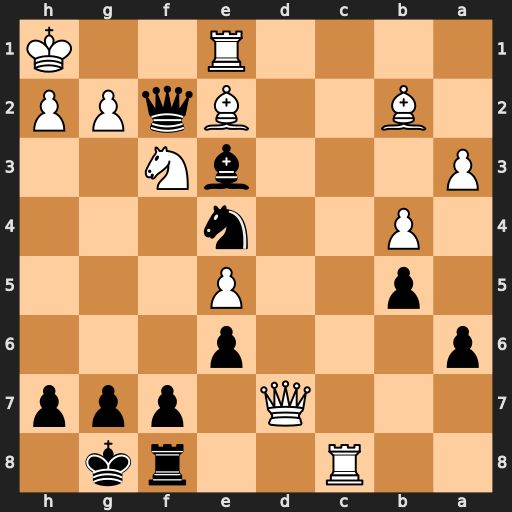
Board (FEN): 2R2rk1/3Q1ppp/p3p3/1p2P3/1P2n3/P3bN2/1B2BqPP/4R2K
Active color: b
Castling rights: -
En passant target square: -
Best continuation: Qg1+ Rxg1 Nf2#